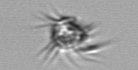
Label: Ciliophora